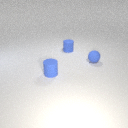
small blue rubber cylinder in front of small blue rubber sphere